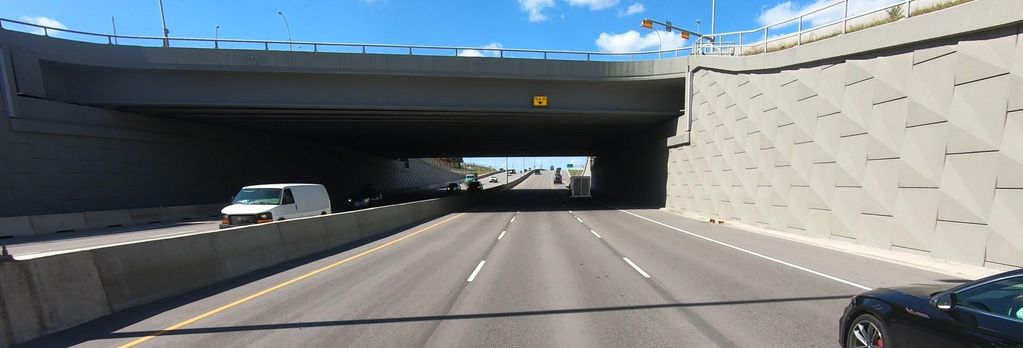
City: calgary